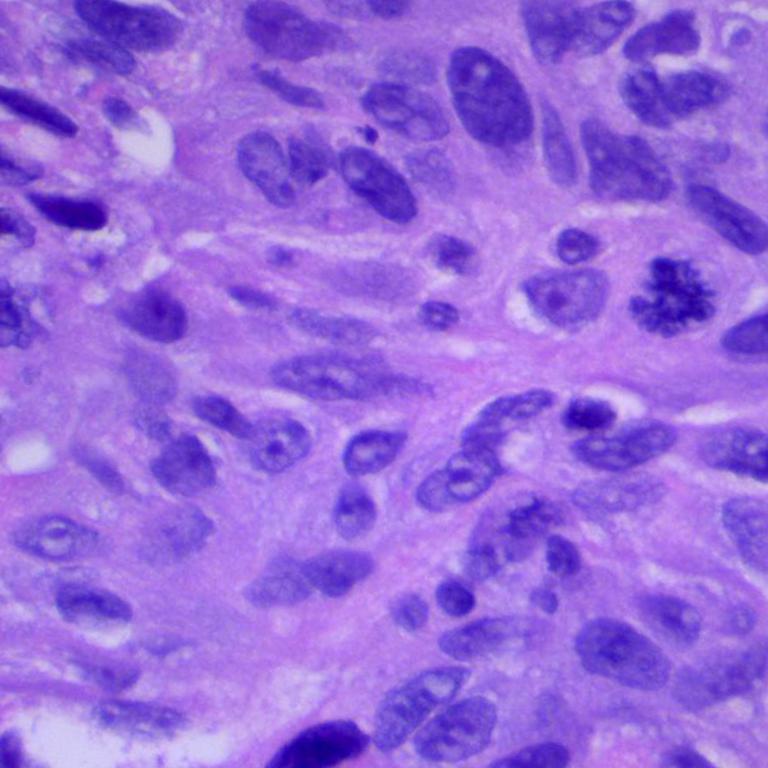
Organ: lung
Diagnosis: squamous carcinomas